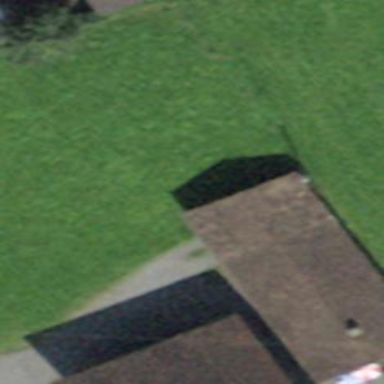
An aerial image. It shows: Barn.